Question: Is there a way to drag and drop an image in a Windows 8 metro app.
I'm using C# and XAML.
Following is what I need...

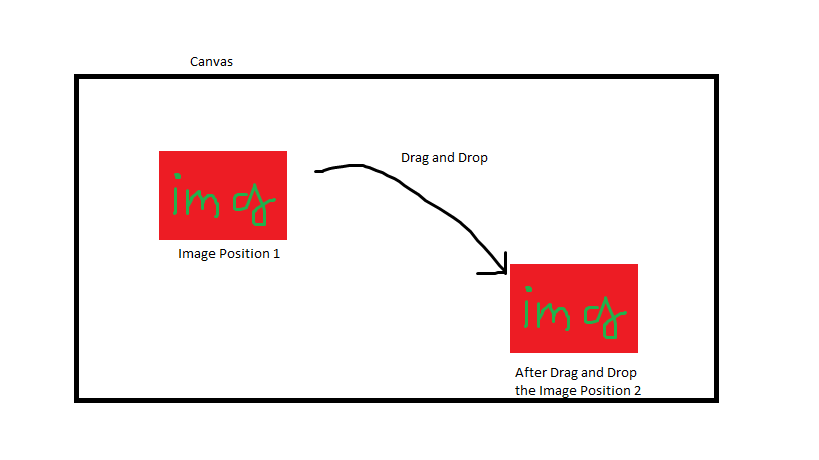
Answer: Sure there is. You'll have to control it yourself, but it is pretty easy. You need to use a few pointer events like this:
XAML:
'''
<Grid Background="{StaticResource ApplicationPageBackgroundThemeBrush}" PointerMoved="GridPointerMoved">
<Image x:Name="image1" HorizontalAlignment="Left" Height="100" VerticalAlignment="Top" Width="100" Source="Assets/imageFile.png" PointerPressed="ImagePointerPressed" PointerReleased="ImagePointerReleased"/>
</Grid>
'''
Then in your CS file:
'''
Point positionWithinImage;
private void ImagePointerPressed(object sender, PointerRoutedEventArgs e)
{
Debug.WriteLine("Pressed");
holding = true;
positionWithinImage = e.GetCurrentPoint(sender as Image).Position;
}
private void ImagePointerReleased(object sender, PointerRoutedEventArgs e)
{
Debug.WriteLine("Released");
holding = false;
}
bool holding = false;
private void GridPointerMoved(object sender, PointerRoutedEventArgs e)
{
if (holding)
{
var pos = e.GetCurrentPoint(image1.Parent as Grid).Position;
image1.Margin = new Thickness(pos.X - this.positionWithinImage.X, pos.Y - this.positionWithinImage.Y, 0, 0);
}
}
'''